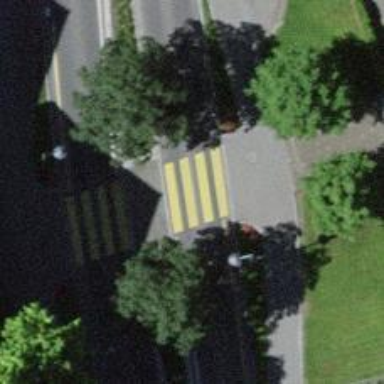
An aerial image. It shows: Footway with zebra crossing.